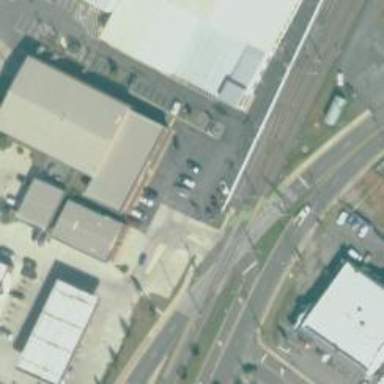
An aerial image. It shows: Crossing for the railway.